Question: I'm a begginer in the subject and didn't find anything to help me here so far.
I'm struggling in grouping my data and then filtering with a value I need.
Like the example,

I need to Know, for example, how many Red Cars Juan bought.
(Red Cars sells for each client).
When I try, I loose the group or the filter, I can't do both.
Can someone help me or suggest a post please?
With the help of the community, I find this as my solution:
'''
df = df.loc[:, df.columns.intersection(['Name', 'Car colour', 'Amount'])]
df = df.query('Car colour == Red')
df.groupby(['Name', 'Car colour'])['Amount'].sum().reset_index()
'''
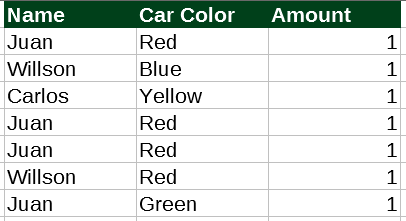
Answer: If you want to consider amount sold by group of Name and Car_color then try
'''
df.groupby(['Name', 'Car colour'])['Amount'].sum().reset_index()
# Name Car colour Amount
0 Juan green 1
1 Juan red 3
2 Wilson blue 1
3 carlos yellow 1
'''